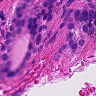
Metastatic tissue present: yes